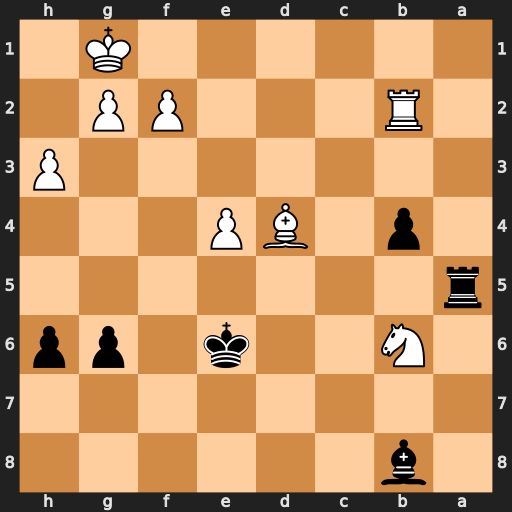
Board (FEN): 1b6/8/1N2k1pp/r7/1p1BP3/7P/1R3PP1/6K1
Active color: b
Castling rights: -
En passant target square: -
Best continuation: Ra1+ Rb1 Rxb1#